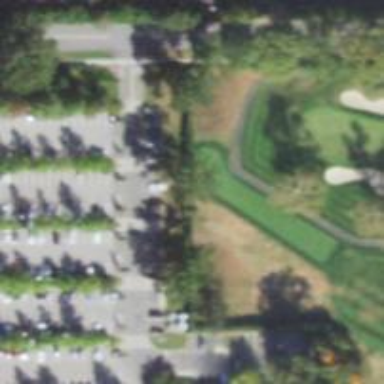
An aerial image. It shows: Pathway for golfing.